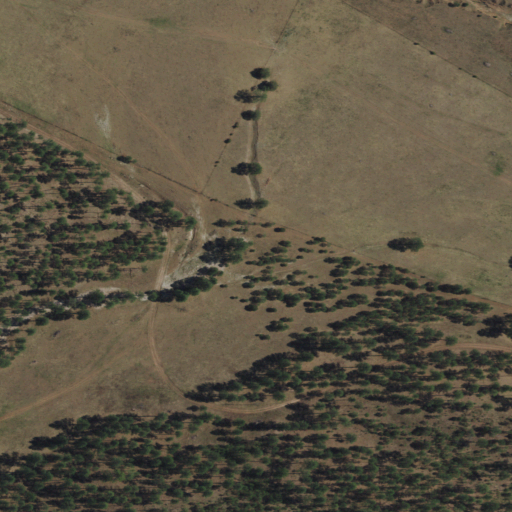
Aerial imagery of valley in New Mexico named Hog Canyon containing evergreen forest, grassland, and shrub